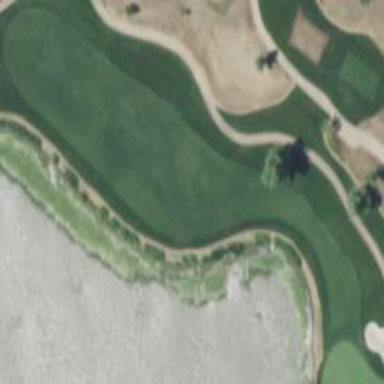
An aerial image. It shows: Golf fairway surrounded by grass.